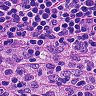
Metastatic tissue present: no